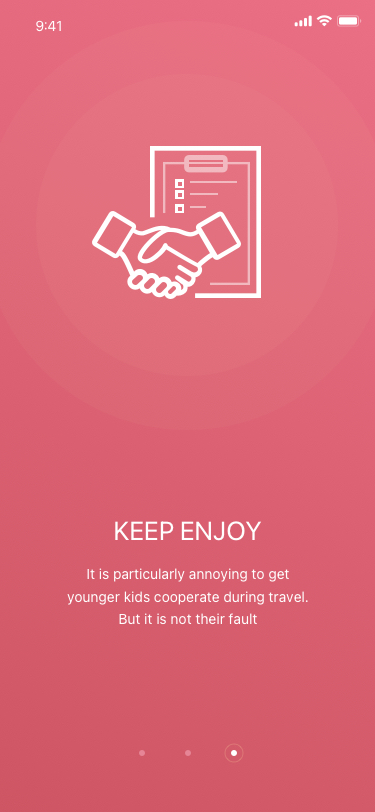
Text in this UI design:
KEEP ENJOY
It is particularly annoying to get younger kids cooperate during travel. But it is not their fault